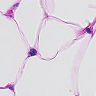
Metastatic tissue present: no